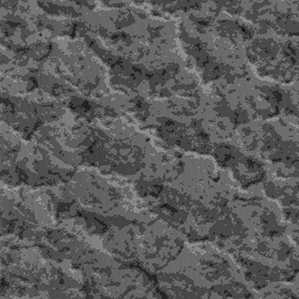
Label: frost